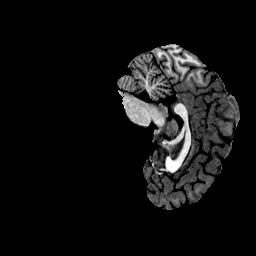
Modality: T1w
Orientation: sagittal
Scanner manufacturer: ge
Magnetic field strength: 3 T
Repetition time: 0.00766 s
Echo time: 0.003476 s